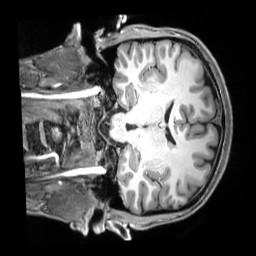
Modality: T1w
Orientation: coronal
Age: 26
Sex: male
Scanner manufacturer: siemens
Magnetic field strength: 3 T
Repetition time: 2.5 s
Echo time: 0.00343 s